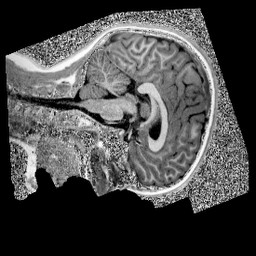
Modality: UNIT1
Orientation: sagittal
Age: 11
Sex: female
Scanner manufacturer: siemens
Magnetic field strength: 3 T
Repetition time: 4 s
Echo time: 0.00299 s